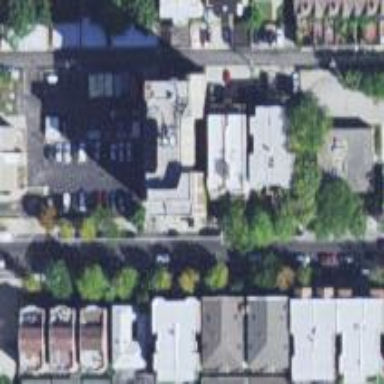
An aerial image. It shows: Alleyway designated as service road.